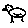
Label: bird